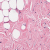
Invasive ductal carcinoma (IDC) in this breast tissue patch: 0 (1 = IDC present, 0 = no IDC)